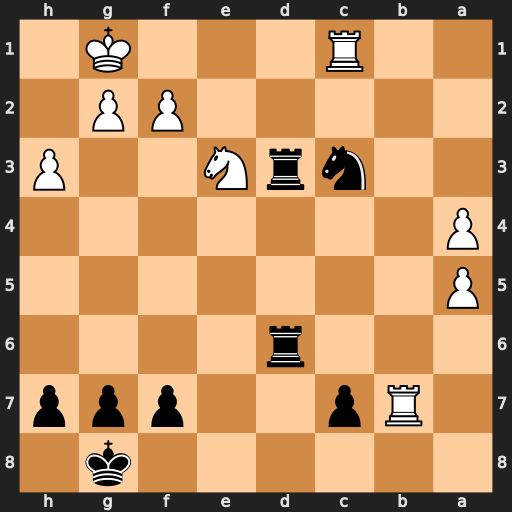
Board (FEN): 6k1/1Rp2ppp/3r4/P7/P7/2nrN2P/5PP1/2R3K1
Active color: b
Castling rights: -
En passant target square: -
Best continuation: Ne2+ Kh2 Nxc1